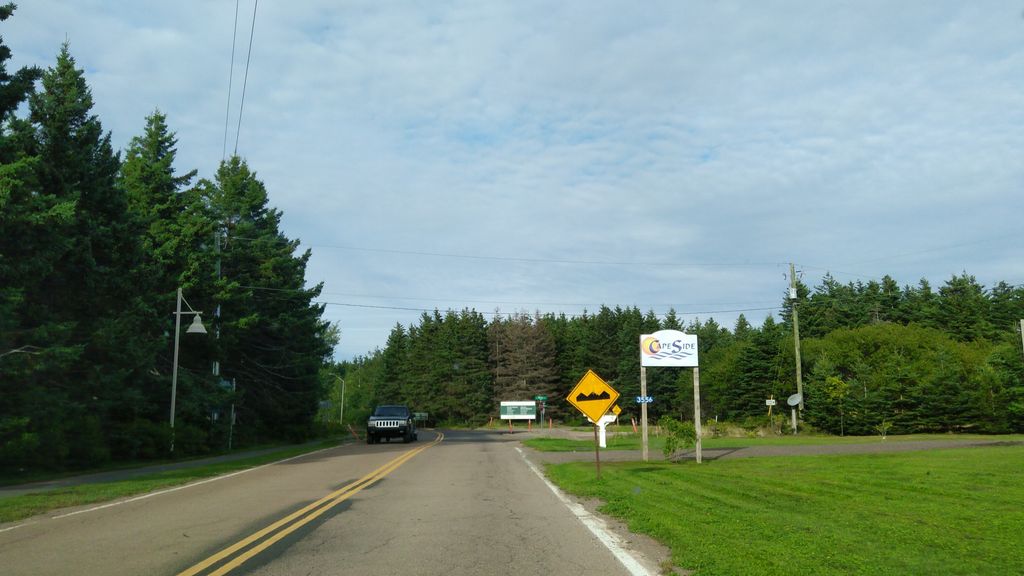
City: charlottetown